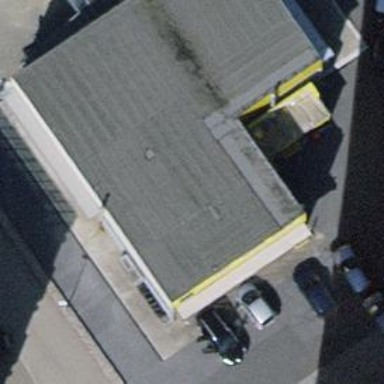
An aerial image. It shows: Shop specializing in tires.